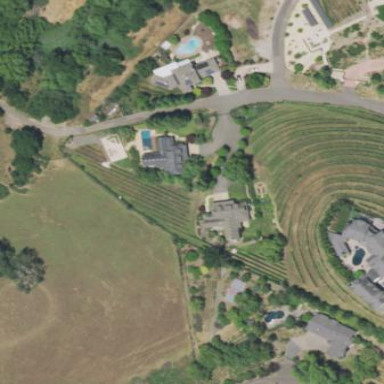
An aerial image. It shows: Vineyard growing grapes.